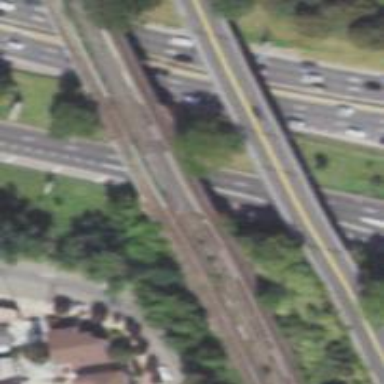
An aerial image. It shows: Railway bridge with electrified lines.